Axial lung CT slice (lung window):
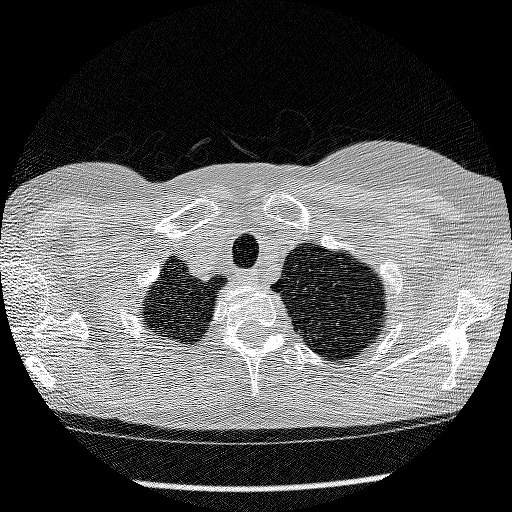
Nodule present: no